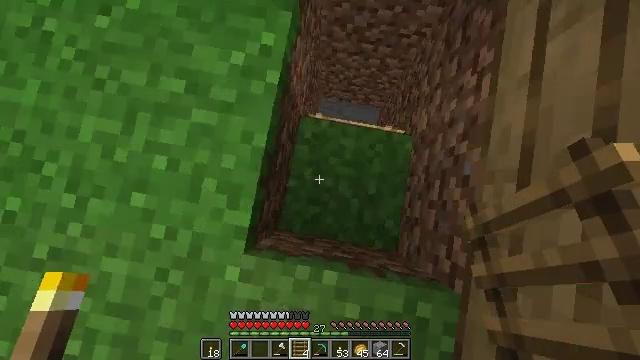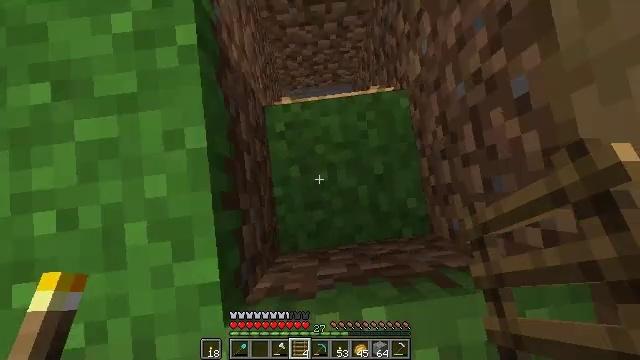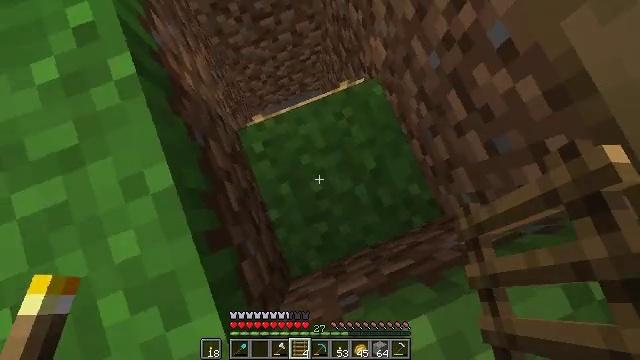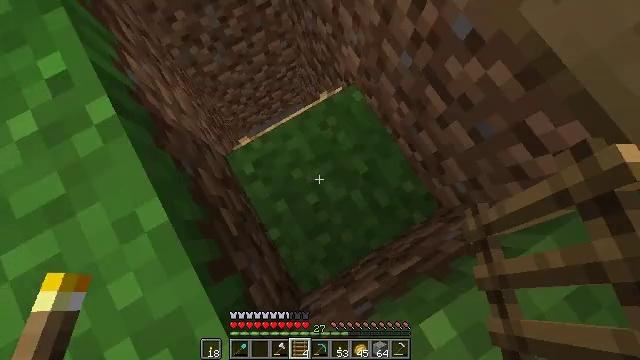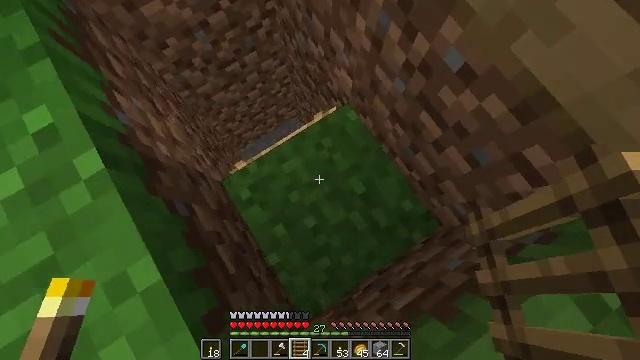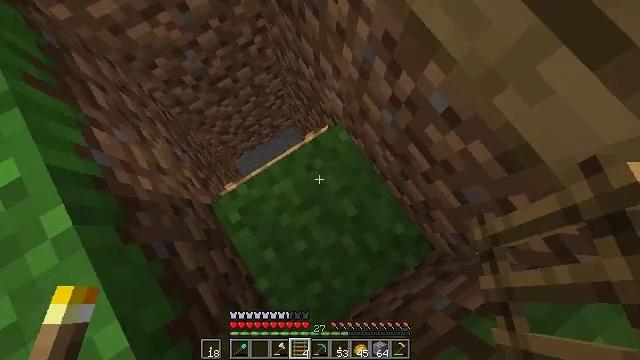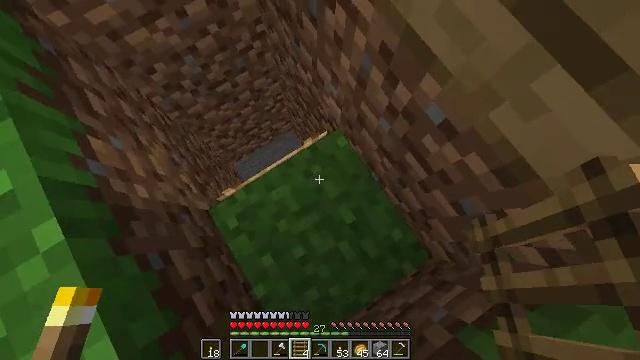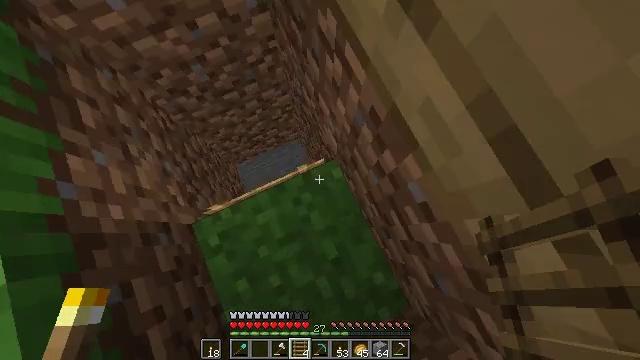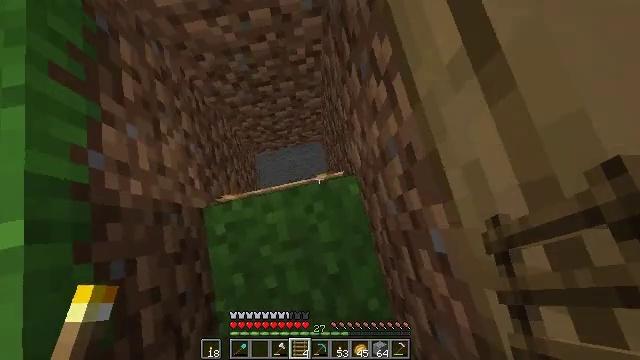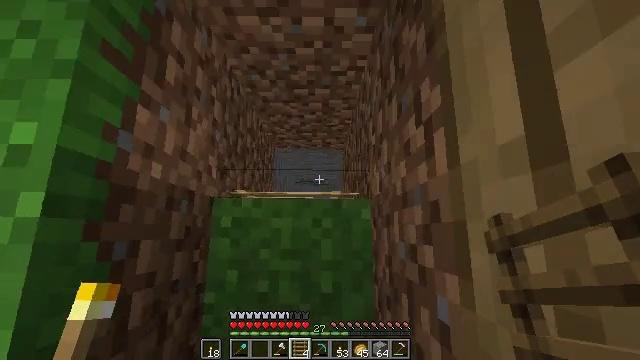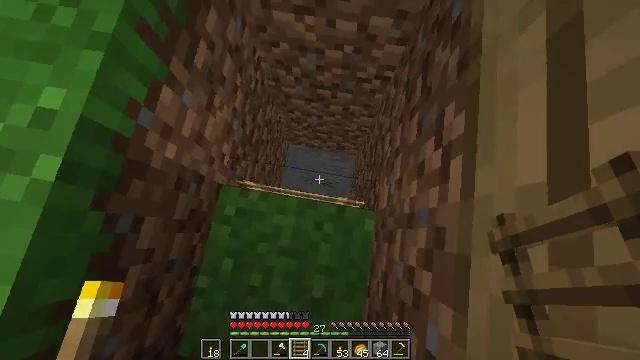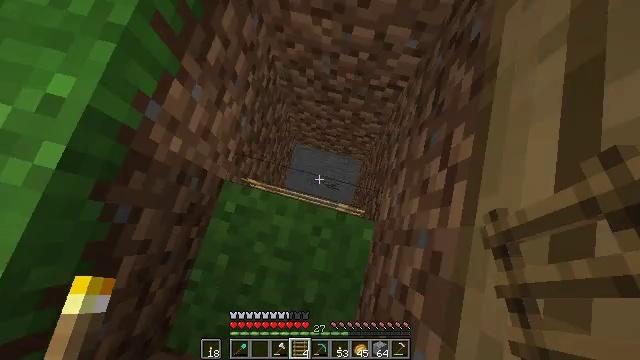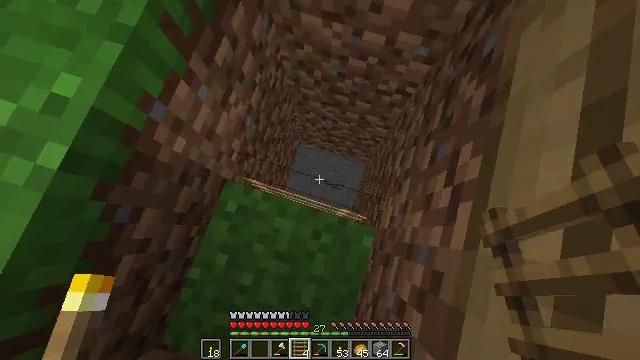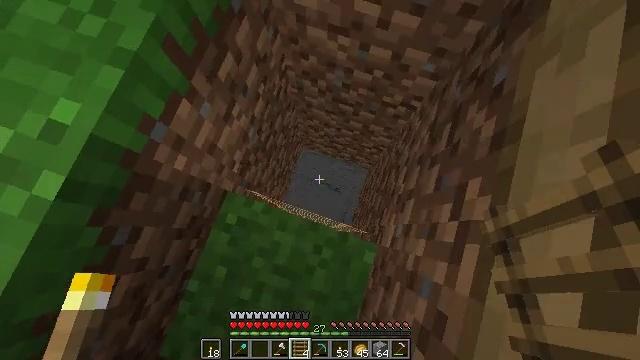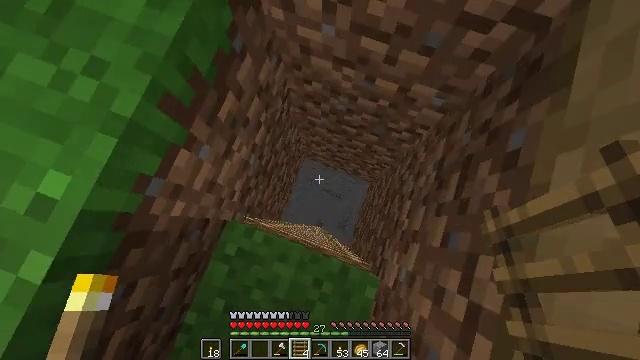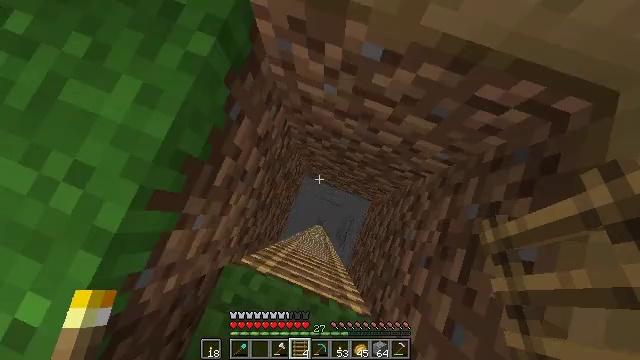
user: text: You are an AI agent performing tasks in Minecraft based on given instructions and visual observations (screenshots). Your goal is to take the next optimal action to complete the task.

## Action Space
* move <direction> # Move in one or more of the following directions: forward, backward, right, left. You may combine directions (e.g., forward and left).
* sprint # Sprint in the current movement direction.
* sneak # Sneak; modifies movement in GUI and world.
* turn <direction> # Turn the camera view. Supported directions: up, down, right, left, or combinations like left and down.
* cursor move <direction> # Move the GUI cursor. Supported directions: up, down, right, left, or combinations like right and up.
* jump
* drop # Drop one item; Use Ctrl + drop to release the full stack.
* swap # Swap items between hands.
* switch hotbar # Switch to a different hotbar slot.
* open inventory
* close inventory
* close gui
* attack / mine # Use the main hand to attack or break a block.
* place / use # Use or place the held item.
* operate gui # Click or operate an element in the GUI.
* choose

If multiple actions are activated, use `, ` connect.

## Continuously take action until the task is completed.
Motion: motion action
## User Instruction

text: Break the ladder to collect it.
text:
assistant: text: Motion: turn right
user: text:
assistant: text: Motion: turn right and up
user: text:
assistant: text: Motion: turn right and up
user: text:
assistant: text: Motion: move forward, turn right and up
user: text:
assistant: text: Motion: move forward and move right
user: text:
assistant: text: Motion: move forward and move right
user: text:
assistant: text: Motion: move forward and move right, turn left
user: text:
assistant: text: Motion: move forward, turn left
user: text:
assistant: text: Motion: turn left
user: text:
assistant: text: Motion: turn left
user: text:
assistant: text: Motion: turn left
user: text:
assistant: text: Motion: move forward, turn left
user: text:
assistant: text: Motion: move forward, turn left
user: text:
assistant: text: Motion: move forward, turn left
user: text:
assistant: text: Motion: move forward
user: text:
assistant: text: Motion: move forward
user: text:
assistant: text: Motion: turn down
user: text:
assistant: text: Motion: turn down
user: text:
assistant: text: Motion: turn down
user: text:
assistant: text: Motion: no_op
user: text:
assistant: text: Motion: no_op
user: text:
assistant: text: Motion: turn left
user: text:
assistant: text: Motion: turn left and down
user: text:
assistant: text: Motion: turn left and down
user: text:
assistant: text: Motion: turn left and down
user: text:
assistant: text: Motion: turn left and down
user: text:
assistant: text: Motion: turn left
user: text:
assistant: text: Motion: turn left
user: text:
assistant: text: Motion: turn left
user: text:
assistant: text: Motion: turn left and up